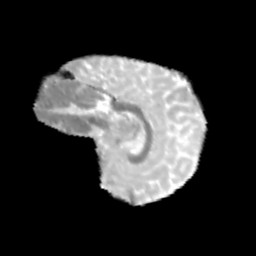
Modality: MD
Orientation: sagittal
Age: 9
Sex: female
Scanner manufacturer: siemens
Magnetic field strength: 3 T
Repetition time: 3.8 s
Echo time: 0.07 s